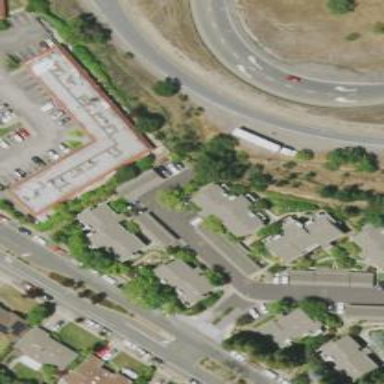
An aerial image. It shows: Commercial building.